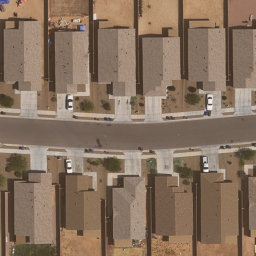
Label: residential